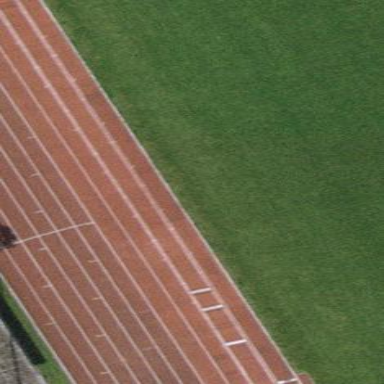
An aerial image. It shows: Athletics track located on leisure land.